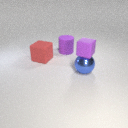
large purple rubber cylinder behind large red rubber cube